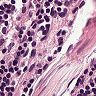
Metastatic tissue present: no